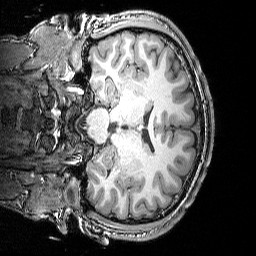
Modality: T1w
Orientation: coronal
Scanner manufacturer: siemens
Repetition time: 2.25 s
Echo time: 0.00418 s